Question: Ok so I am trying to check for internet connectivity as my app requires it, I have included the reachability.h files as a solution suggested here <URL> but I am getting 12 errors from that class. Any suggestions

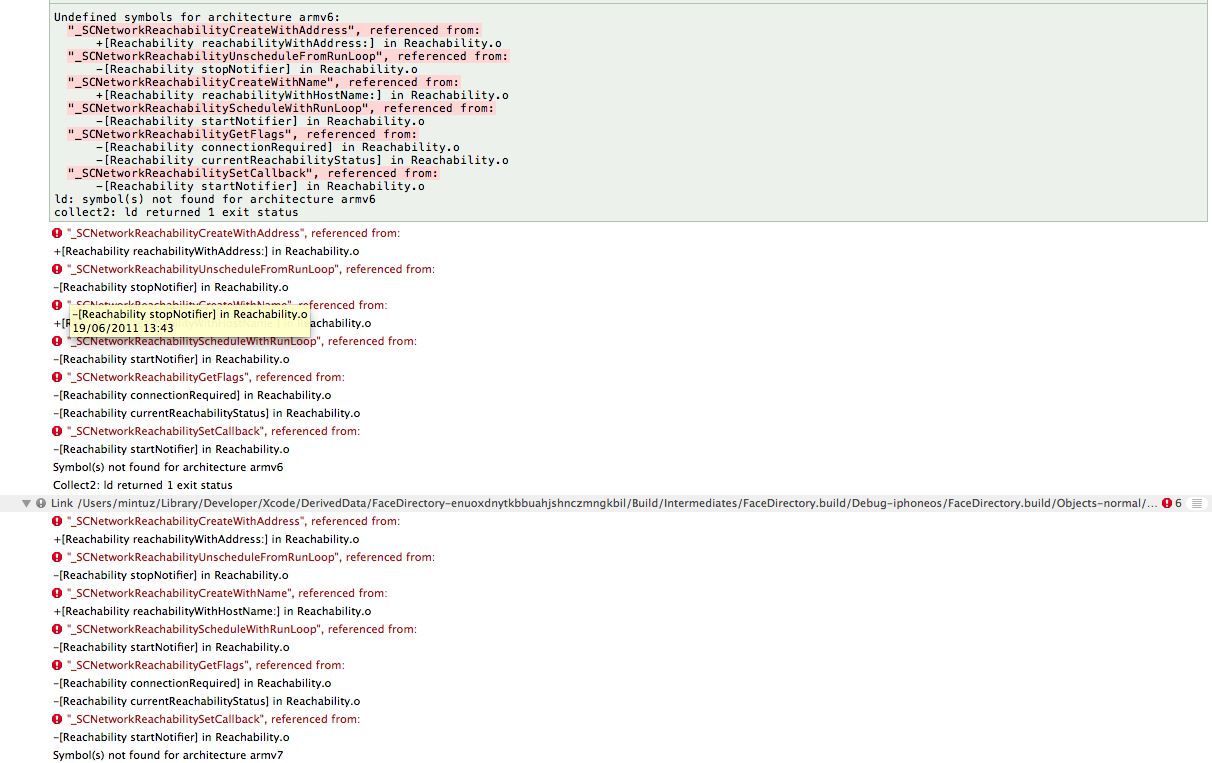
Answer: As well as importing 'reachability.h', you also need to add the System Configuration framework to your project?